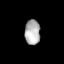
Tissue: skin
Cell type: Others
Senescence score: 0.8339
Nuclear area (px): 372
Mean DAPI intensity: 178.336